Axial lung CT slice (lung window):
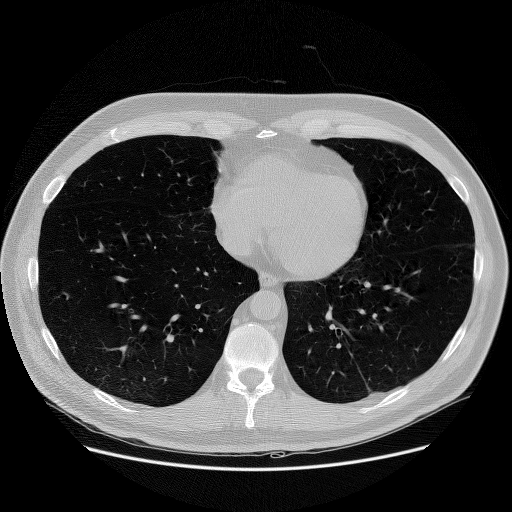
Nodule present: no